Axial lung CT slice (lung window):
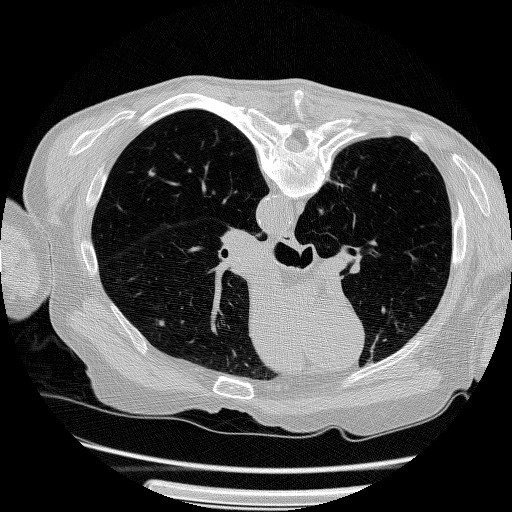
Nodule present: yes
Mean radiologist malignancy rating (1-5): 3